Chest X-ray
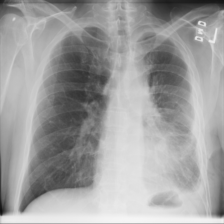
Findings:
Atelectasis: negative
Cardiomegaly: negative
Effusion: positive
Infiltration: negative
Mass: negative
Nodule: negative
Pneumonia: negative
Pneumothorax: negative
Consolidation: negative
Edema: negative
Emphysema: negative
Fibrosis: negative
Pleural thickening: negative
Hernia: negative